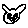
Label: cat